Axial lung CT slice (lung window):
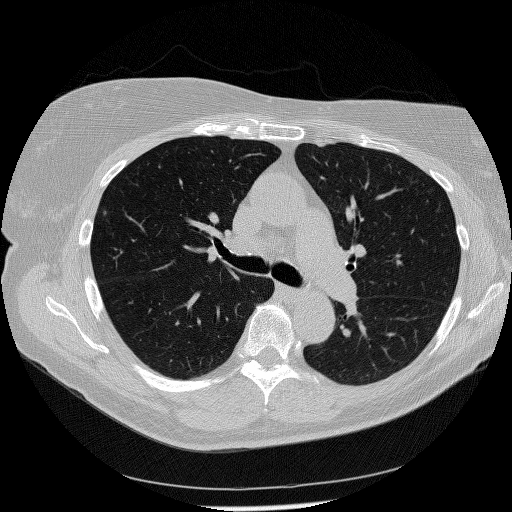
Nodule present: no